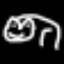
Label: frog